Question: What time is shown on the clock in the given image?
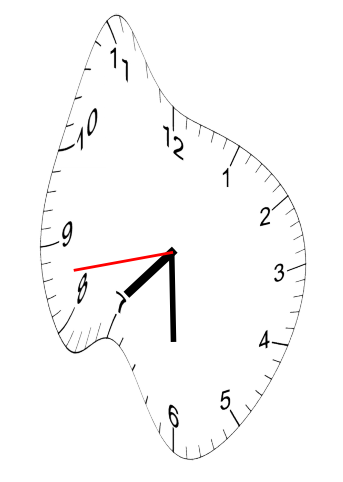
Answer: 07:29:43